Aerial crown-view tile of a tropical tree (Barro Colorado Island, Panama), acquired 20250512:
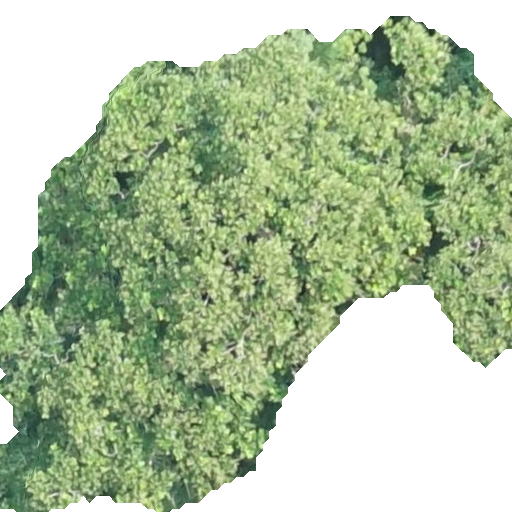
Species: Anacardium excelsum
GBIF accepted scientific name: Anacardium excelsum
Crown area: 267.646 m²